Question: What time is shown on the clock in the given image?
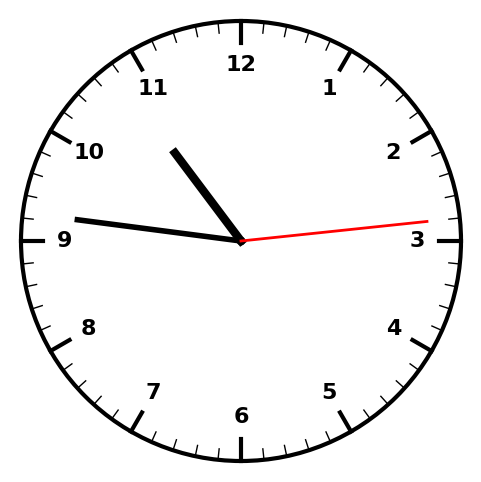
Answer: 10:46:14